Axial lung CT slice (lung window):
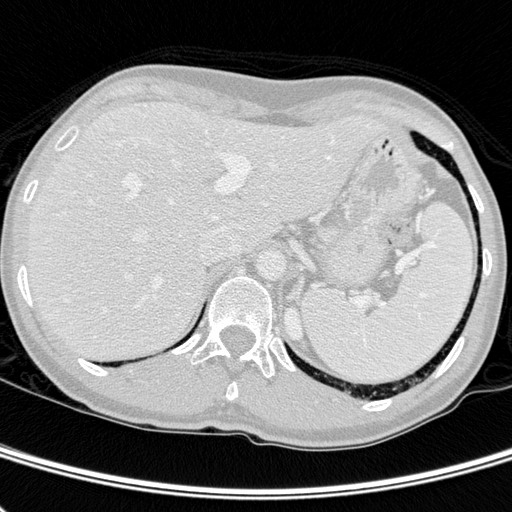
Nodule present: no